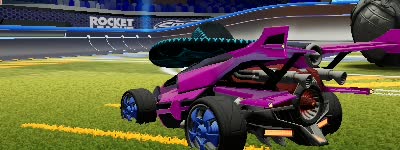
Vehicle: aftershock